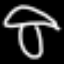
Label: mushroom